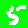
Digit: 5